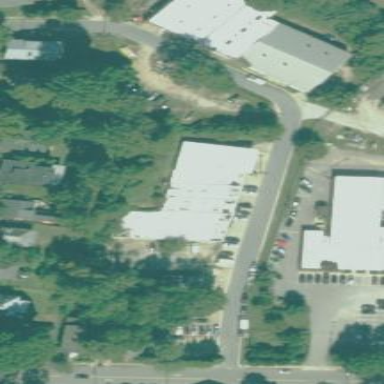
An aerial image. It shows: Commercial building.